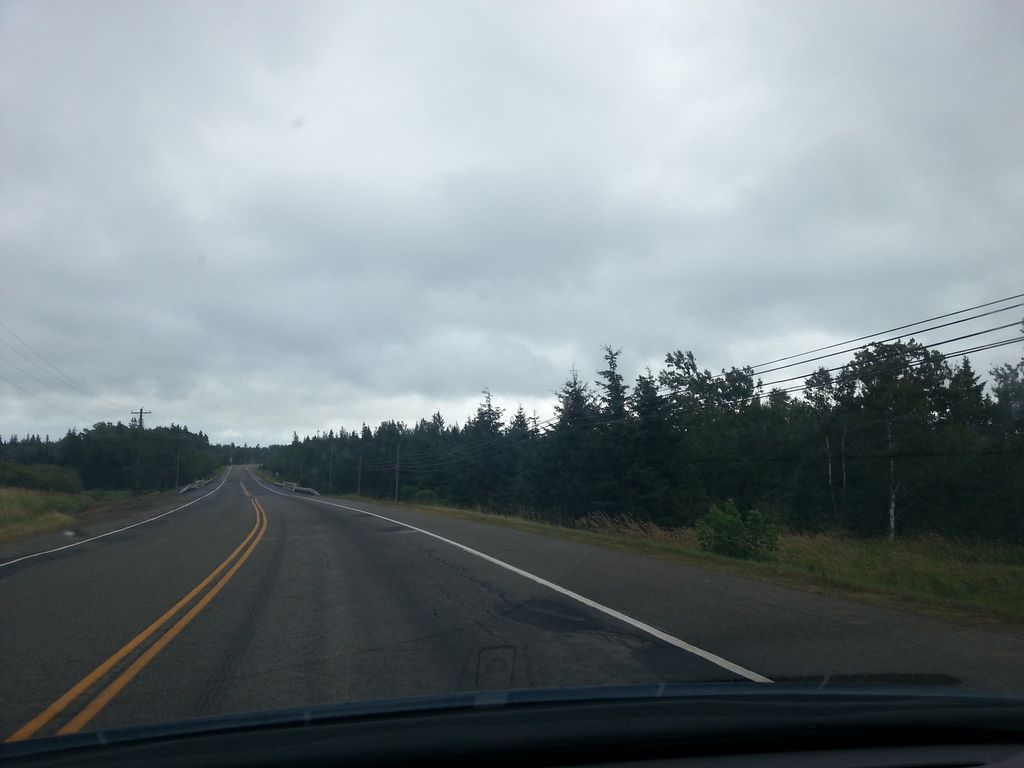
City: charlottetown